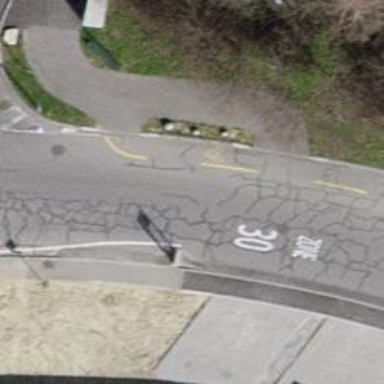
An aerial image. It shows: Traffic calming feature called choker.